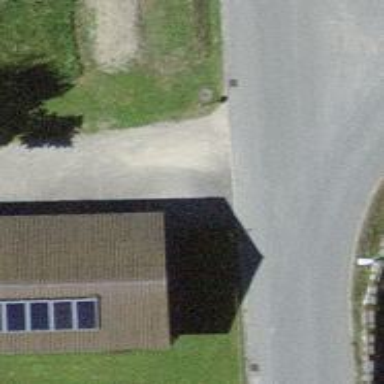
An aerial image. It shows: Unpaved driveway designated as service road.